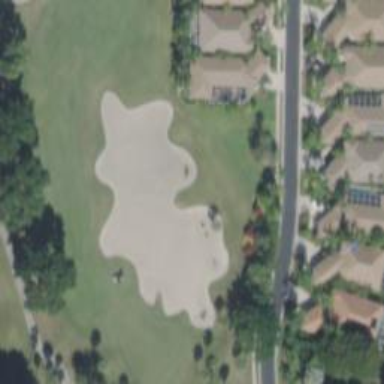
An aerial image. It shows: Golf bunker filled with sandy terrain.